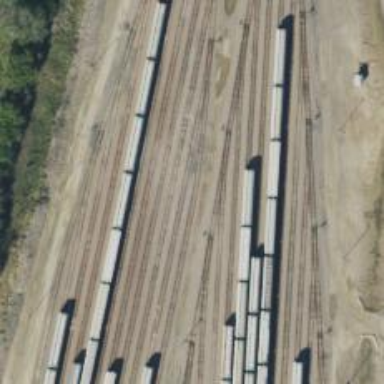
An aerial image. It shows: Railway yard in service.